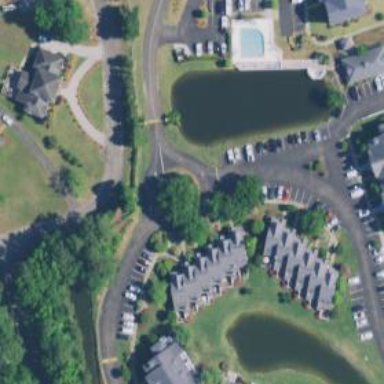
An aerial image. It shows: Neighborhood.